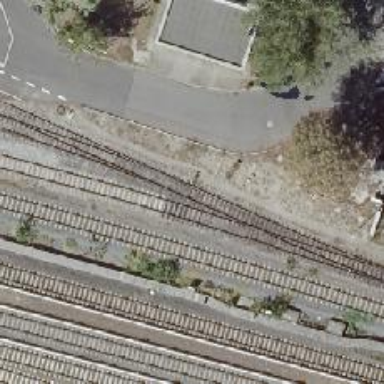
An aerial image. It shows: Railway switch with the turnout on the left side.